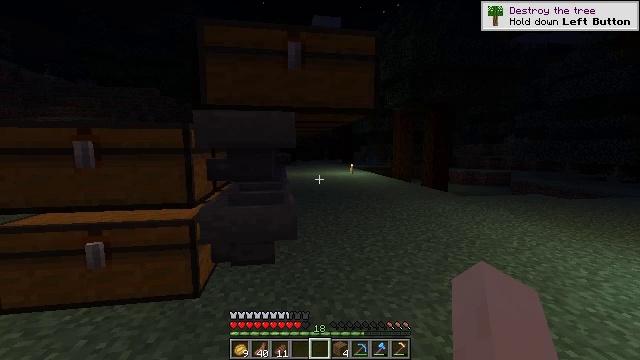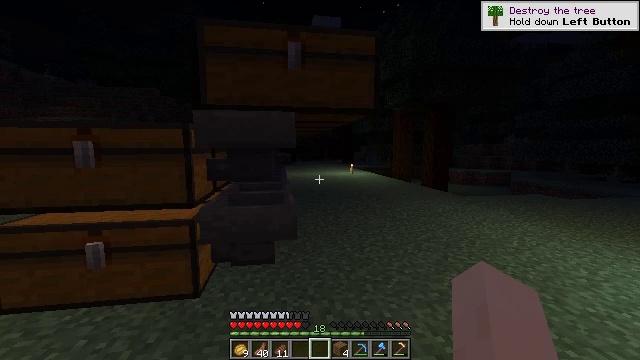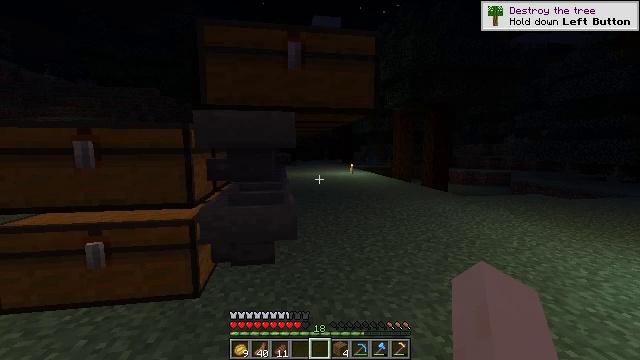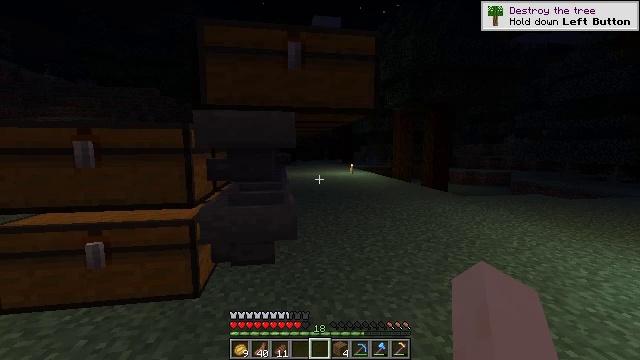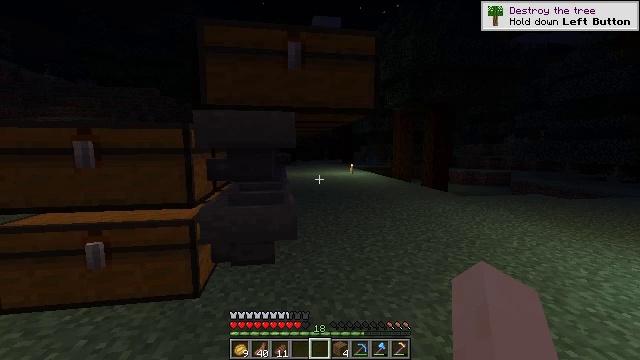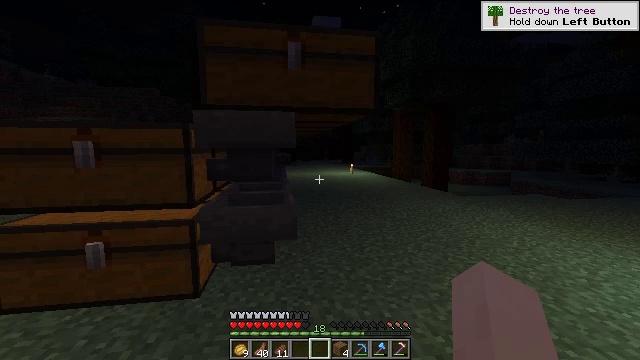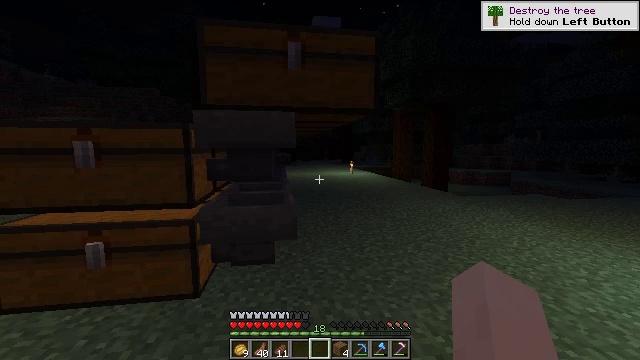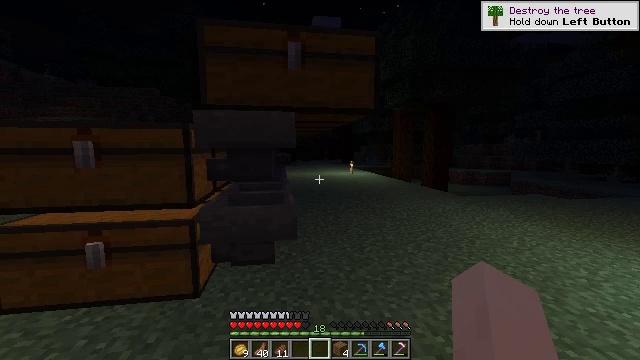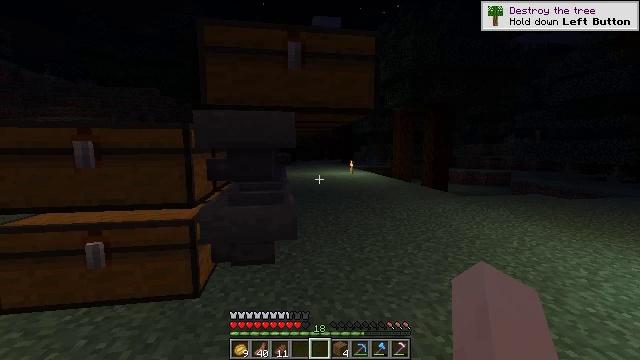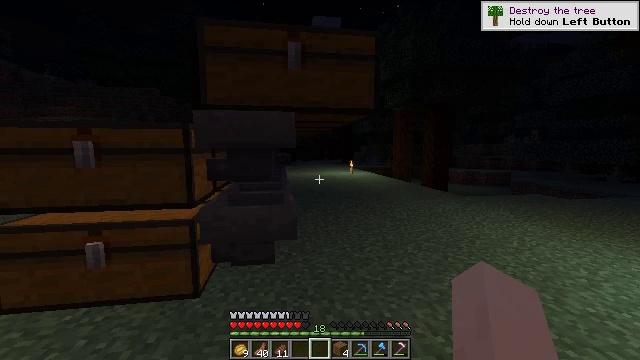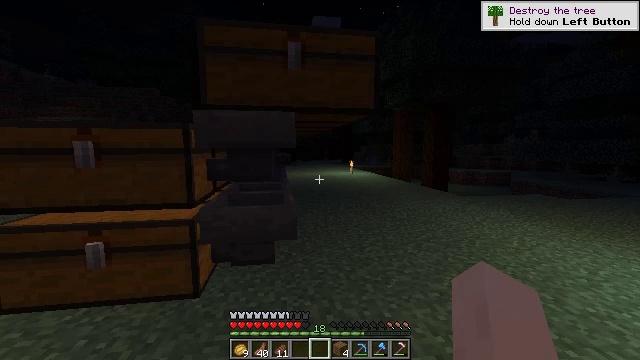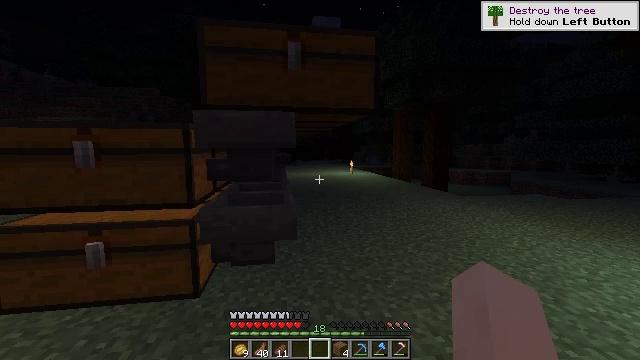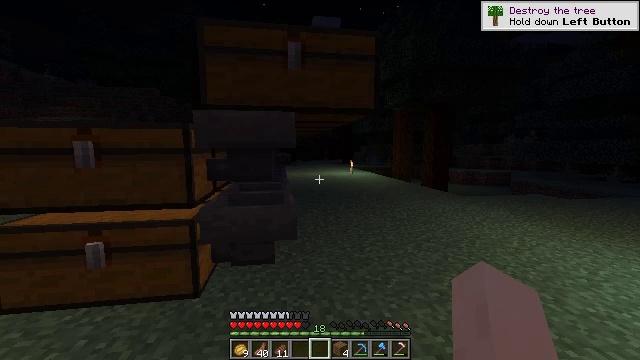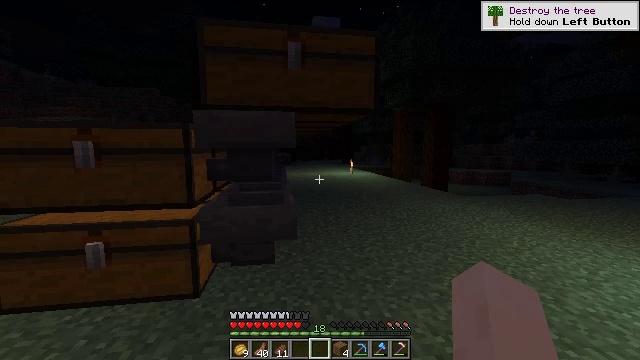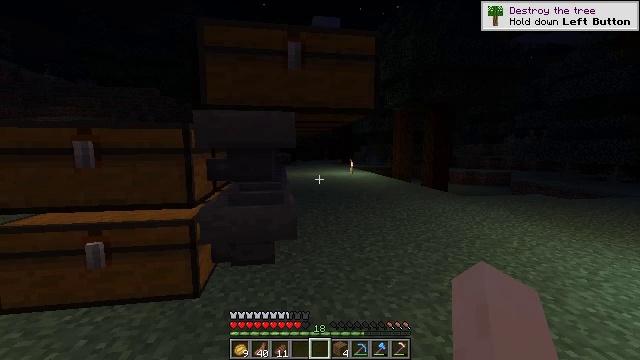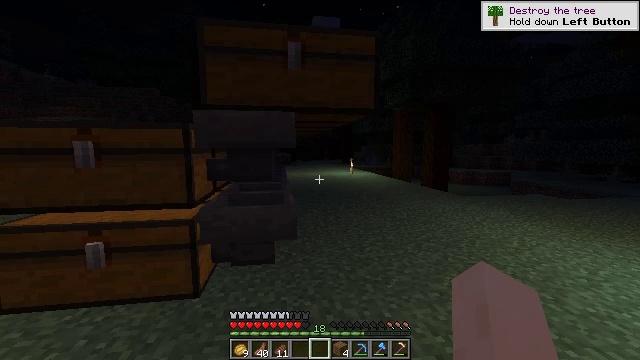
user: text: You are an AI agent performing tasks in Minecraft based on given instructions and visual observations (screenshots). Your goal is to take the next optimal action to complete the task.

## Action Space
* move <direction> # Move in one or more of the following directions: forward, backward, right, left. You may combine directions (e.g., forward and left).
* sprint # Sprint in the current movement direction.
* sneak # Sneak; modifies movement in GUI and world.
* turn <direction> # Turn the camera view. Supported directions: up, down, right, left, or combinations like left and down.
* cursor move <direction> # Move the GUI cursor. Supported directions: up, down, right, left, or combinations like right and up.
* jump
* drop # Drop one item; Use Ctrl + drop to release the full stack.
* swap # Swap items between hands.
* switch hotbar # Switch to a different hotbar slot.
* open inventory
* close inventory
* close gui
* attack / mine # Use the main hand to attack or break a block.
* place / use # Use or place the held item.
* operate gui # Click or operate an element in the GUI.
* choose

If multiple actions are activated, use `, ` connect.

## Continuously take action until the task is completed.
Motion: motion action
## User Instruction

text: mine block trapped chest
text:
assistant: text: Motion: no_op
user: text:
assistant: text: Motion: no_op
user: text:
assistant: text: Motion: no_op
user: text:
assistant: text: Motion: no_op
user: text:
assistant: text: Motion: no_op
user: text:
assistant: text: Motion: no_op
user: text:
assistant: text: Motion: no_op
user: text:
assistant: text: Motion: no_op
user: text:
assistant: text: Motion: no_op
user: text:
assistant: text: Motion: no_op
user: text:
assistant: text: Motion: no_op
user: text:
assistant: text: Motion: no_op
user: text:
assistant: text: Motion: no_op
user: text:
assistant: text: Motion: no_op
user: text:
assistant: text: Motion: no_op
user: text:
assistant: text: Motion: no_op
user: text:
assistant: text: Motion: no_op
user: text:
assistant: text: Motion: no_op
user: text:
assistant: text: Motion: no_op
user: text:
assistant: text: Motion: no_op
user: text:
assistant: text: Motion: no_op
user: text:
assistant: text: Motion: no_op
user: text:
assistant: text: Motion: no_op
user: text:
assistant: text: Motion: no_op
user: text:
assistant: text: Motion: no_op
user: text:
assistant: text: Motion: no_op
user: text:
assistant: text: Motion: no_op
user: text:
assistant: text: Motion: no_op
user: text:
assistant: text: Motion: no_op
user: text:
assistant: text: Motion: no_op